Aerial crown-view tile of a tropical tree (Barro Colorado Island, Panama), acquired 20250414:
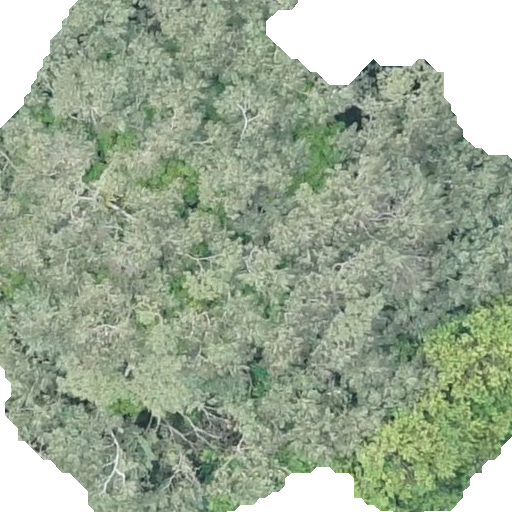
Species: Luehea seemannii
GBIF accepted scientific name: Luehea seemannii
Crown area: 379.408 m²